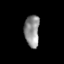
Tissue: lung
Cell type: Others
Senescence score: 0.2201
Nuclear area (px): 476
Mean DAPI intensity: 141.859